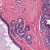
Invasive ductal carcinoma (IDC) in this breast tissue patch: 0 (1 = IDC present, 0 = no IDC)